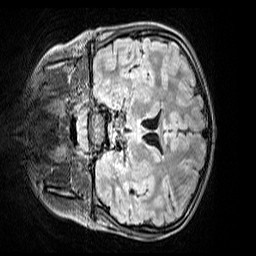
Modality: FLAIR
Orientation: coronal
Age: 11
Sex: male
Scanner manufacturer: siemens
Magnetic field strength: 3 T
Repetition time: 5 s
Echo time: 0.388 s